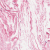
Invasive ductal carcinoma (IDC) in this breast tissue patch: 0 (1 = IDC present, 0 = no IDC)